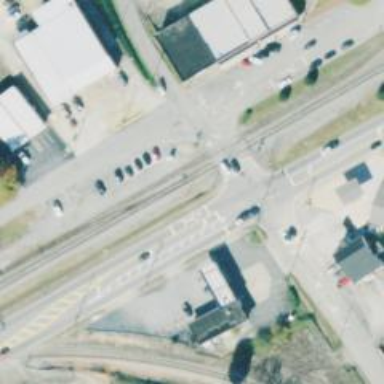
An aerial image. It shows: Level crossing with lights on the railway.